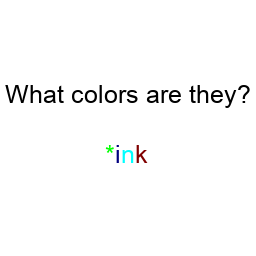
Color: lime, navy, cyan, maroon
Color name shown: pink
Background color: white
Question text color: black